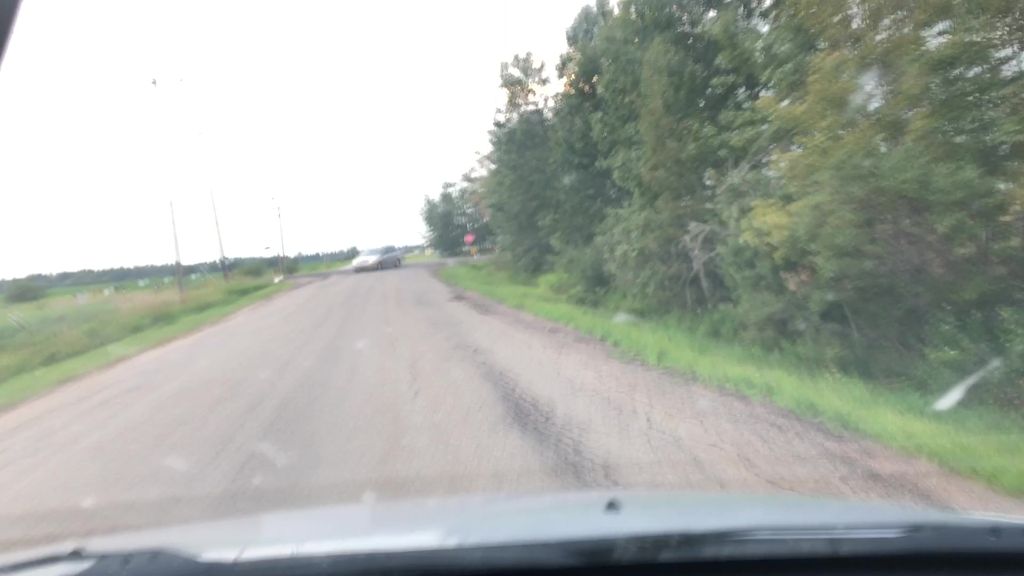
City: edmonton